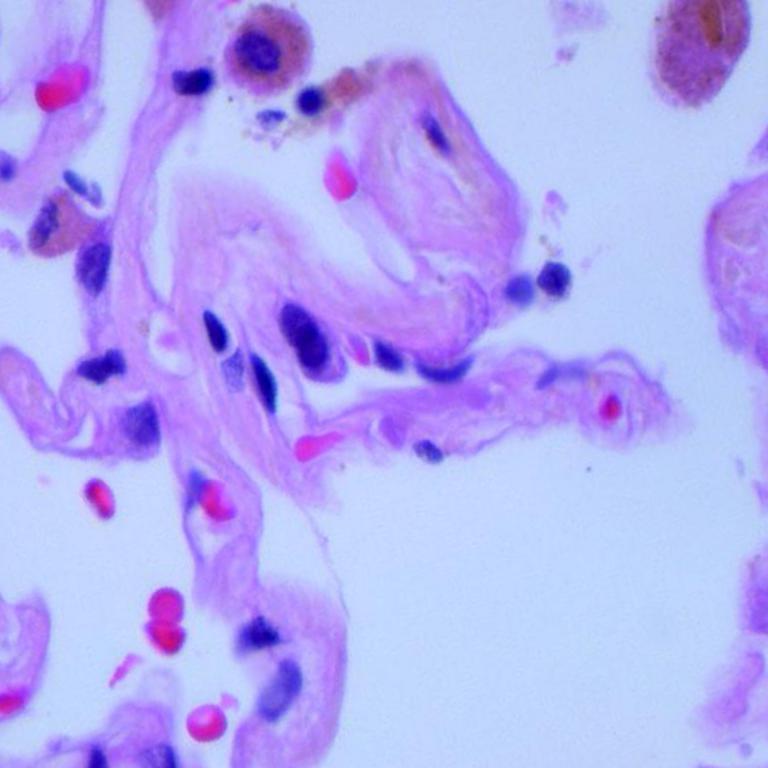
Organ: lung
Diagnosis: benign